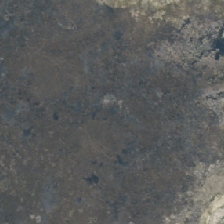
Land cover: herbaceous_freshwater_vege